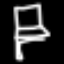
Label: chair